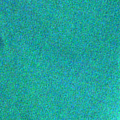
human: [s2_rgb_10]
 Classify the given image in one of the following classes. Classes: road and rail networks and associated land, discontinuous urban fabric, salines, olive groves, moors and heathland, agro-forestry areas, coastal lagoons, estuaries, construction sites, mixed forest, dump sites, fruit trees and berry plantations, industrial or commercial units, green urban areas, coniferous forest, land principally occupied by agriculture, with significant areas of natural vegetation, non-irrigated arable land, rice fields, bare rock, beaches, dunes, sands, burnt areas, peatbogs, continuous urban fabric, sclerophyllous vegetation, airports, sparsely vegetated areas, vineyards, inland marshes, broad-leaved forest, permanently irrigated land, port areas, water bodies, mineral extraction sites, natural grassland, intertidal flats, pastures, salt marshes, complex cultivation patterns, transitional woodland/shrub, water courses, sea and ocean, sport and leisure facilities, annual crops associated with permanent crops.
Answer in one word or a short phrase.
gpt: sea and ocean